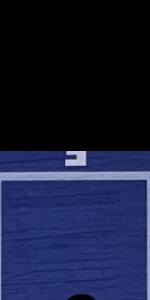
Label: Empty